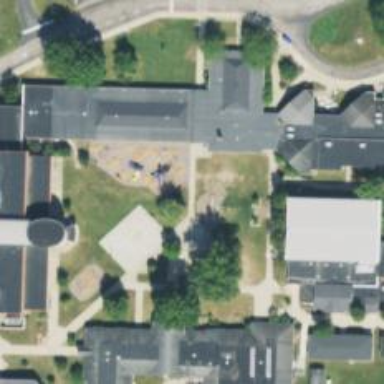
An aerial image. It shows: School.